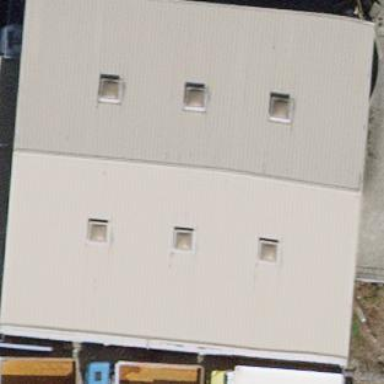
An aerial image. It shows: Industrial building.